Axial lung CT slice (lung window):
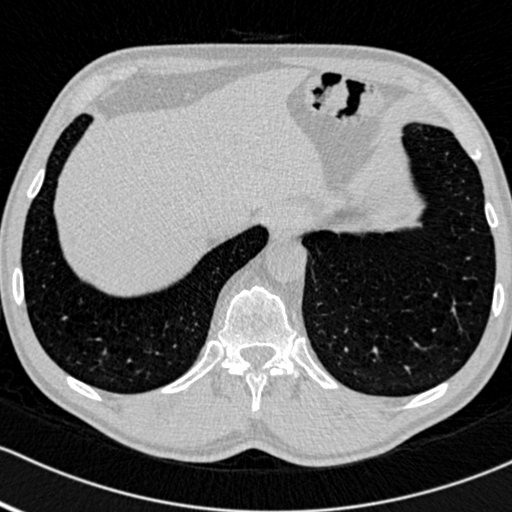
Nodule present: no